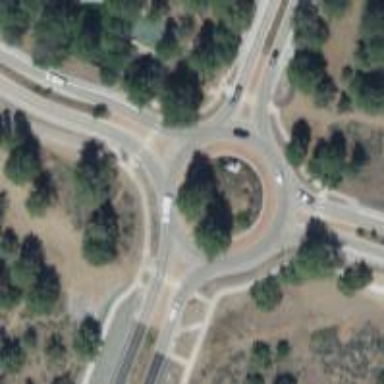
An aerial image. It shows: Secondary road around roundabout.